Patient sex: F
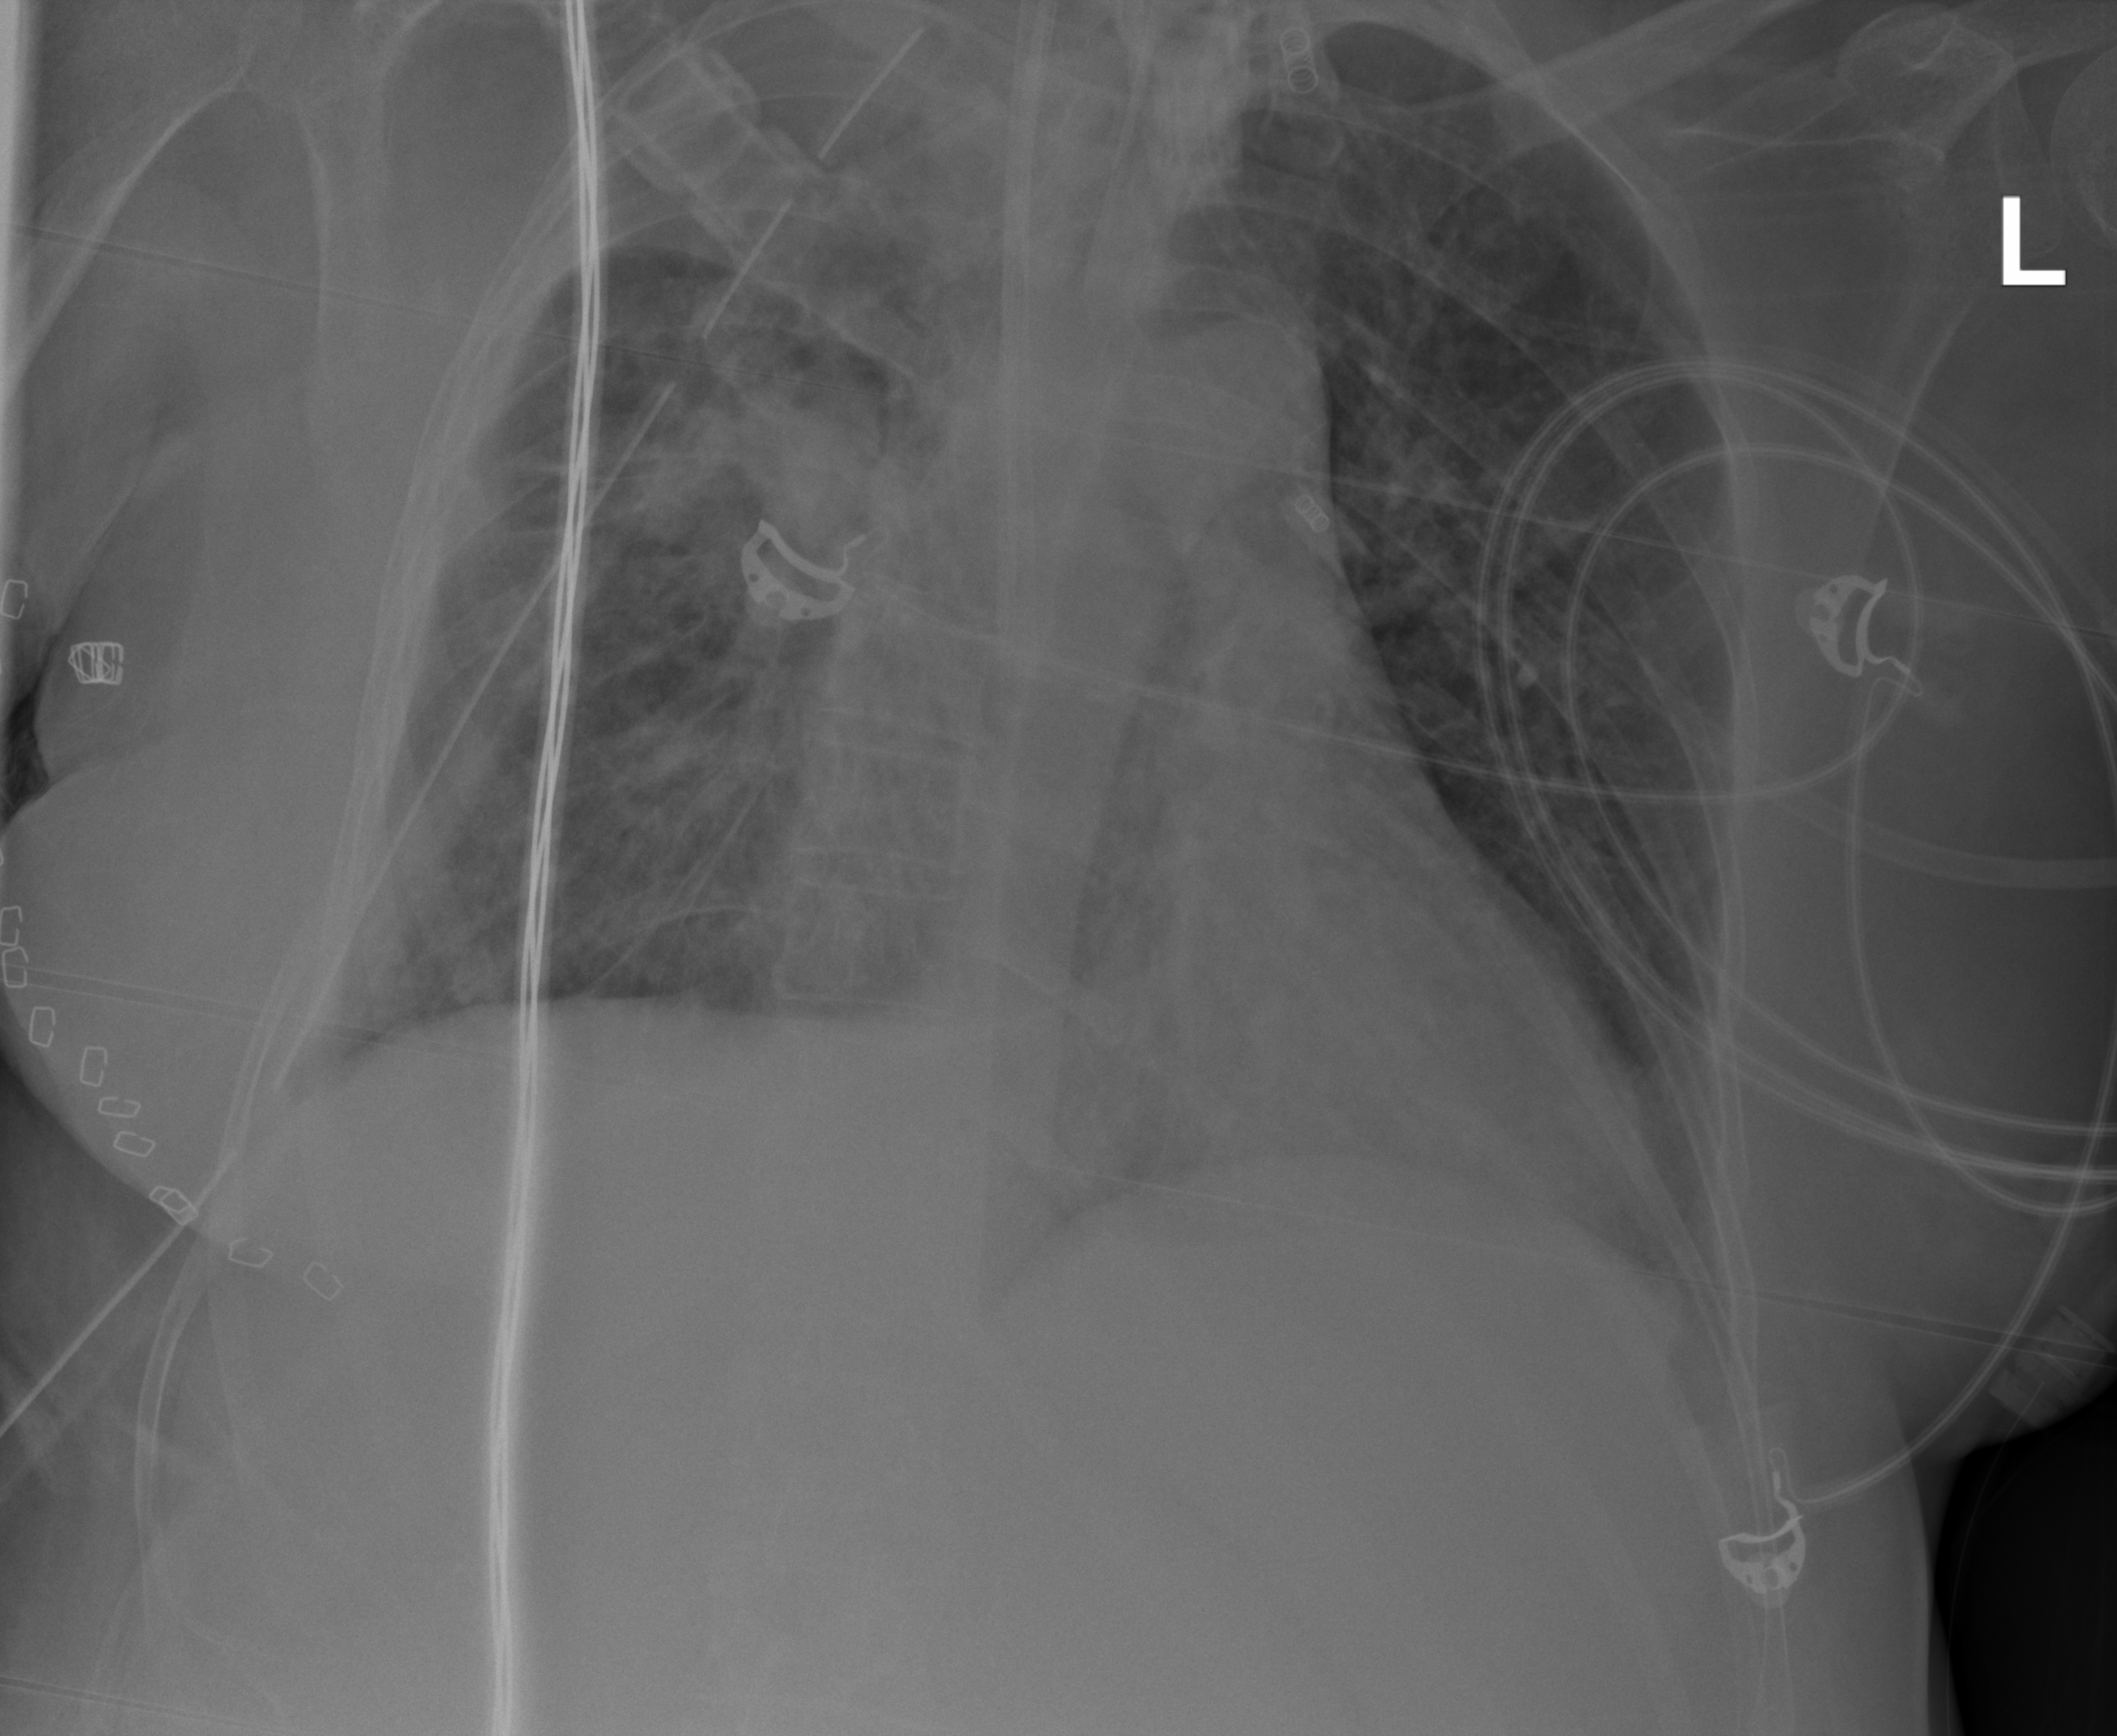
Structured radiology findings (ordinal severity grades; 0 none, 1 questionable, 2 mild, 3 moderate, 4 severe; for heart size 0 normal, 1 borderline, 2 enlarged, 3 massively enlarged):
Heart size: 0
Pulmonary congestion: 2
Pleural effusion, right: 2
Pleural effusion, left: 2
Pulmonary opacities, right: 2
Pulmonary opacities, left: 0
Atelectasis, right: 3
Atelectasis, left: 2